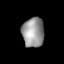
Tissue: lung
Cell type: T cells
Senescence score: 0.2084
Nuclear area (px): 638
Mean DAPI intensity: 151.393